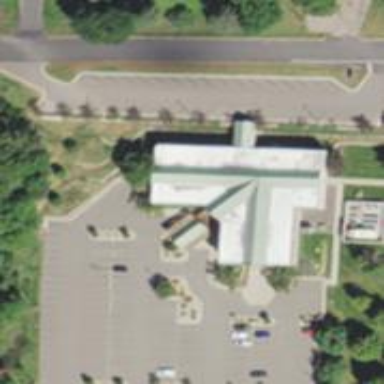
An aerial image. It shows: Healthcare clinic.